Interaction volume radius: 10 \u00c5
Interaction volume height: 30 \u00c5
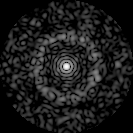
Disorder parameter: 0.8178